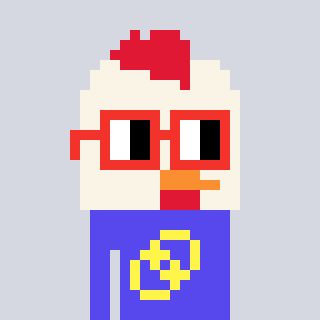
a pixel art character with square red glasses, a chicken-shaped head and a computerblue-colored body on a cool background